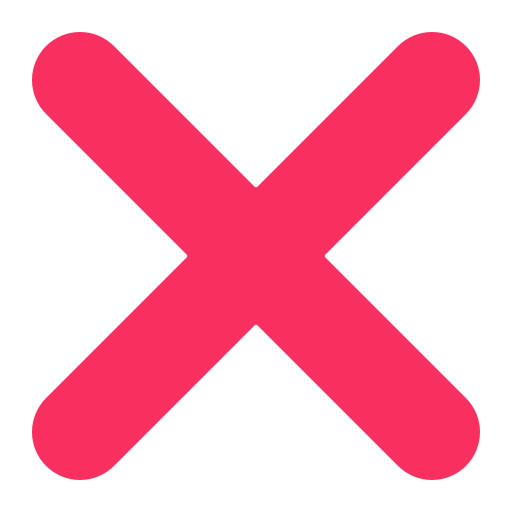
cross mark flat